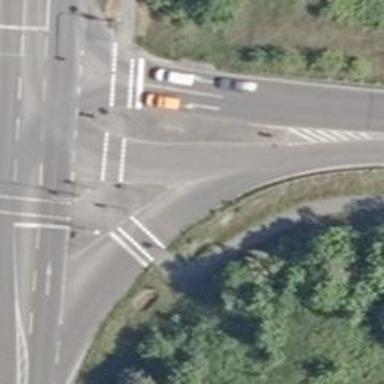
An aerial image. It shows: Trunk link highway.